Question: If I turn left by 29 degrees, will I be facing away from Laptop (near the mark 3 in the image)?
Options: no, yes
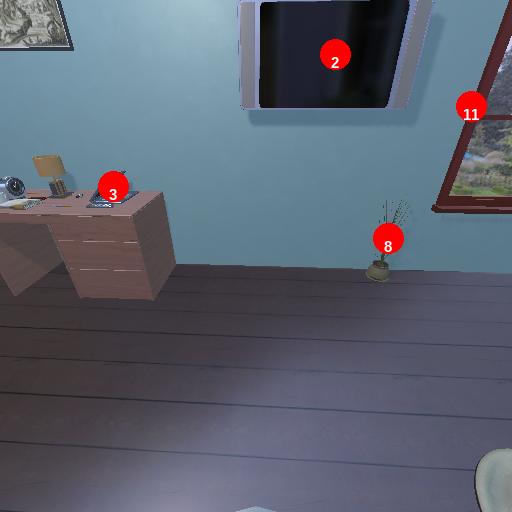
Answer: no